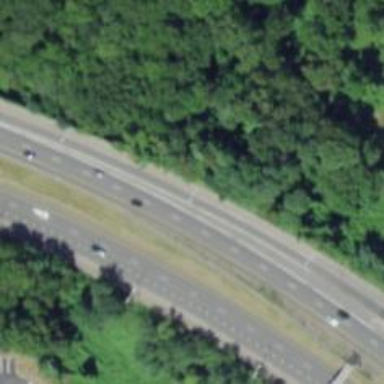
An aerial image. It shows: Urban freeway or expressway.